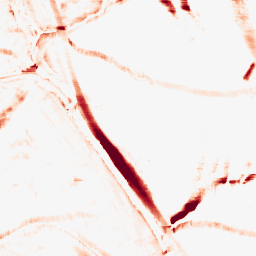
Category: morphological
Decomposition family: morphological_rect
Decomposition parameters: operation: opening
width: 20
height: 10
Upsampling method: lanczos
Upsampling parameters: scale: 2
Upsampling scale: 2